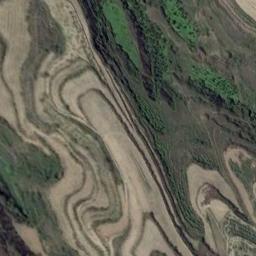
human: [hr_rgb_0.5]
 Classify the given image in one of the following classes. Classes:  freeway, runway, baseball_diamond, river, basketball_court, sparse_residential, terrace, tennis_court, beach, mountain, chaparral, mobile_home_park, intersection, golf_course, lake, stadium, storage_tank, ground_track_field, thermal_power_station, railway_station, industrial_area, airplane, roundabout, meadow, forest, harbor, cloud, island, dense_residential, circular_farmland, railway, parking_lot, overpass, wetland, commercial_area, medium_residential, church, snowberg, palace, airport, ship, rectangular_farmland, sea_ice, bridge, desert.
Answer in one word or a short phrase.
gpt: terrace